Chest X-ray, AP view. Patient: 25 years old, sex M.
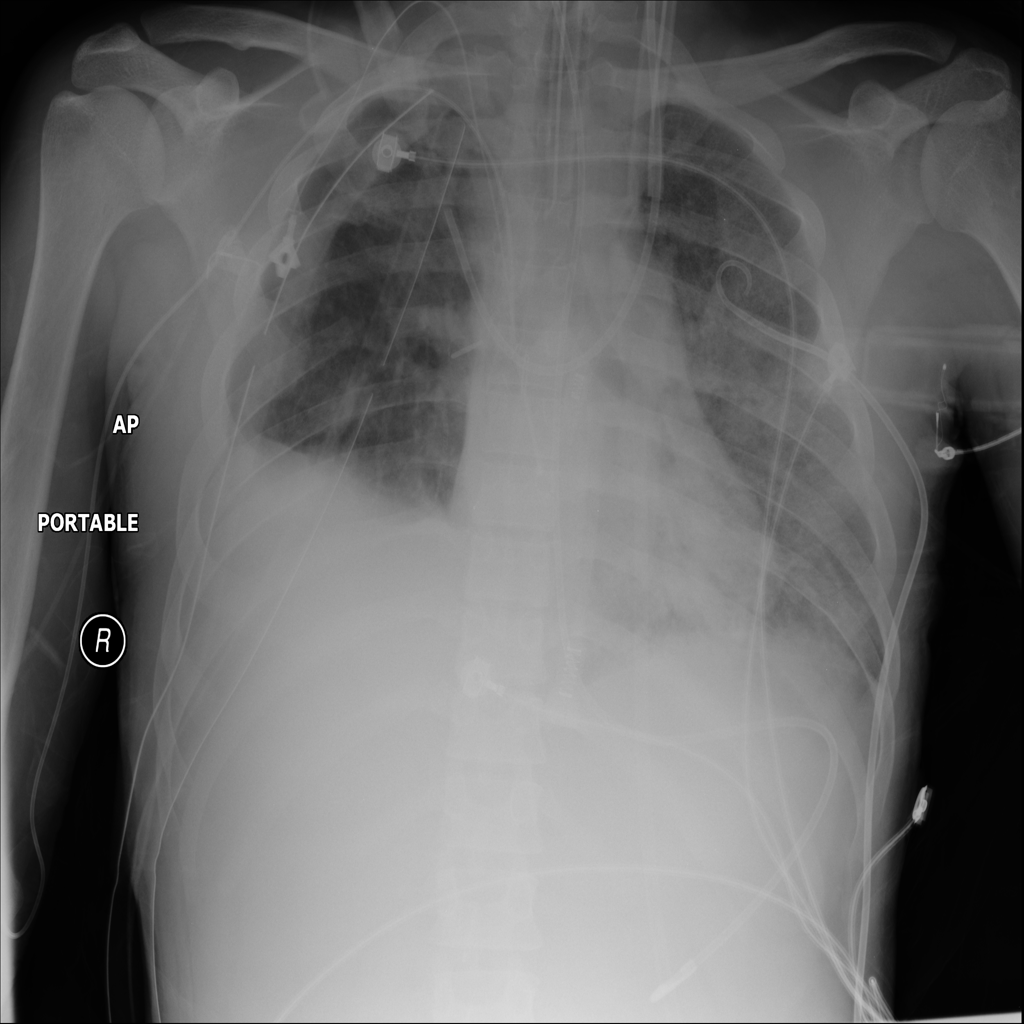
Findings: Effusion, Infiltration